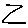
Label: zigzag